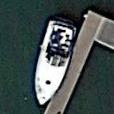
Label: civil